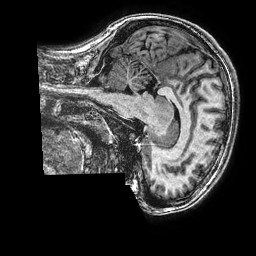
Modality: T1w
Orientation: sagittal
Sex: female
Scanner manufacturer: ge
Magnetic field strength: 3 T
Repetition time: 0.00766 s
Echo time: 0.003476 s